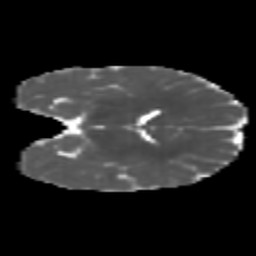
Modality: MD
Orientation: coronal
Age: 7
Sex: female
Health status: healthy